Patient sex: M
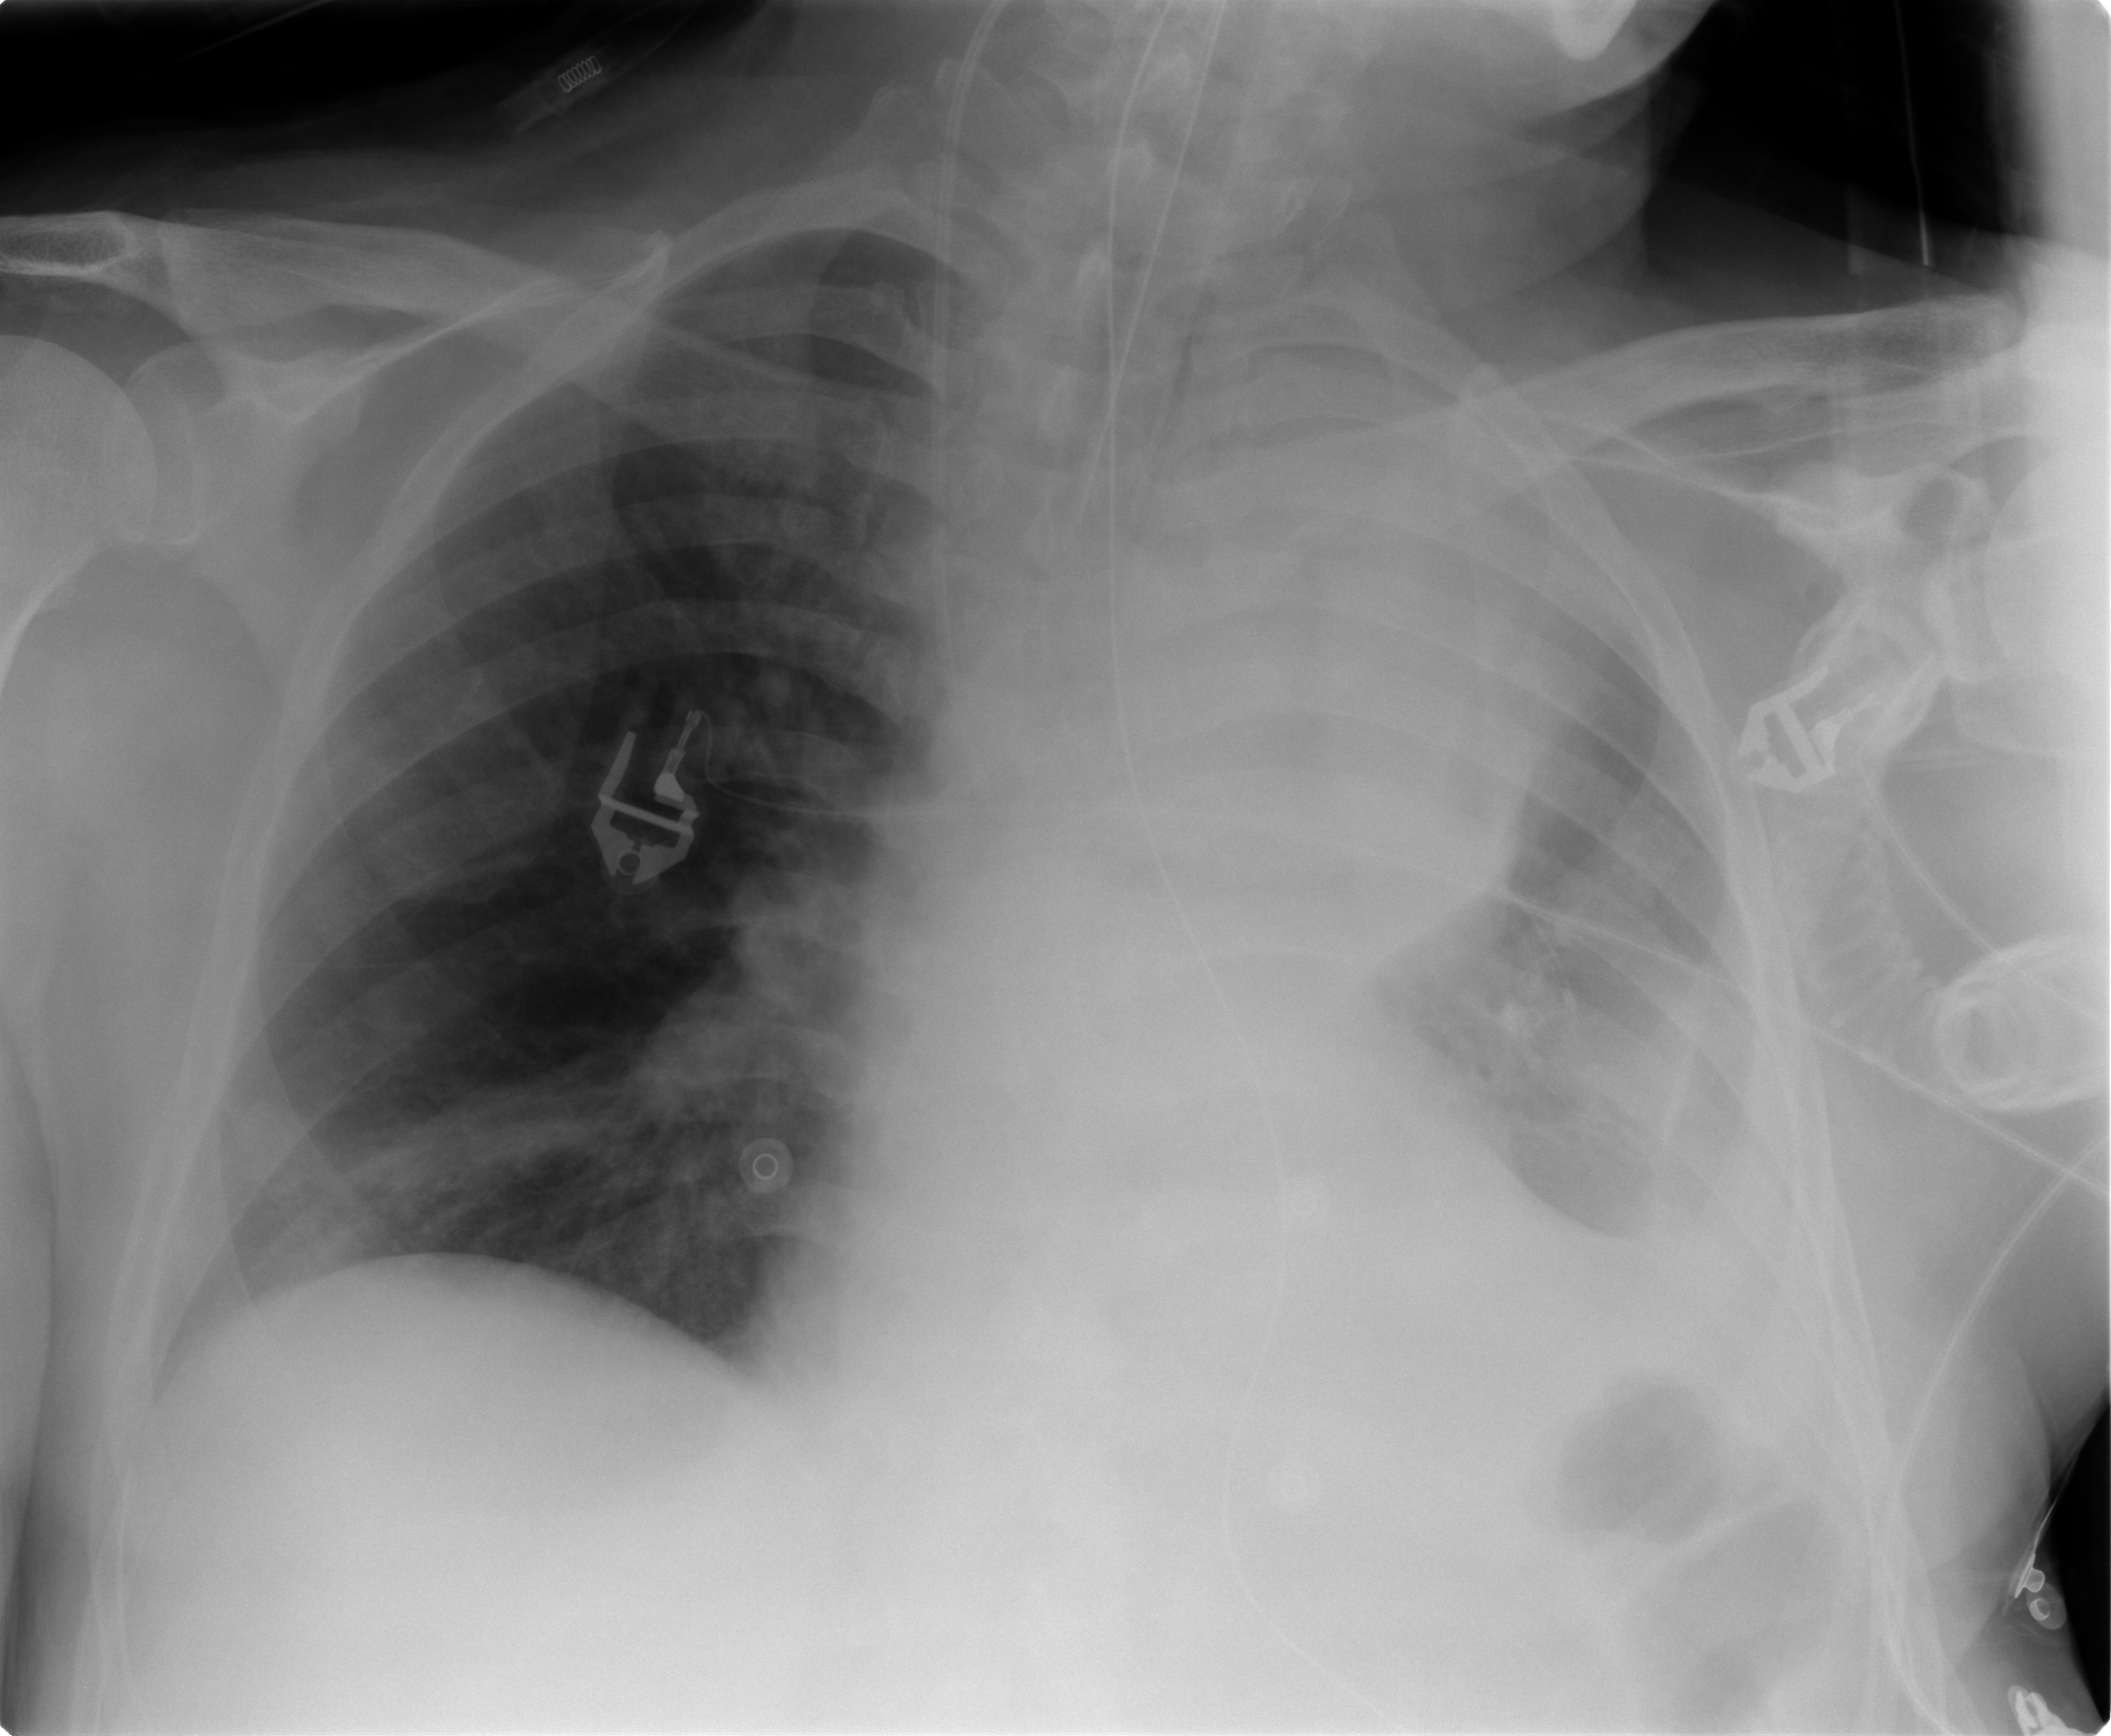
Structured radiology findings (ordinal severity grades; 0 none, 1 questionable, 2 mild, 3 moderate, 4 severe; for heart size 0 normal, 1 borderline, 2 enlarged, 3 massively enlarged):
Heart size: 2
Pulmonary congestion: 2
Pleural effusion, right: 0
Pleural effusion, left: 4
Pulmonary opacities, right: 1
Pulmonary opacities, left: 2
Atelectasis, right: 2
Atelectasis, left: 4